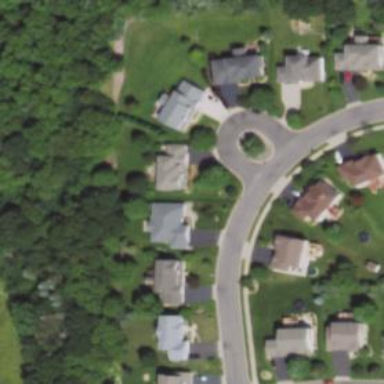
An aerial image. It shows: Residential road with sidewalk on the left side.